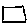
Label: square